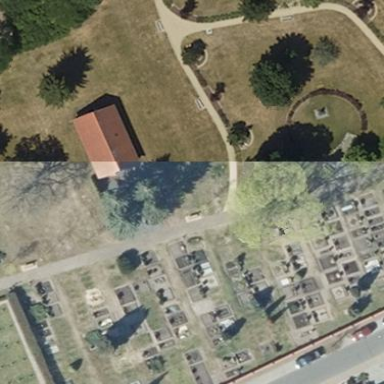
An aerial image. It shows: Grave yard.